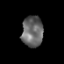
Tissue: prostate
Cell type: Fibroblasts
Senescence score: 0.8998
Nuclear area (px): 645
Mean DAPI intensity: 103.353